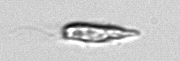
Label: Euglena